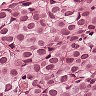
Metastatic tissue present: yes